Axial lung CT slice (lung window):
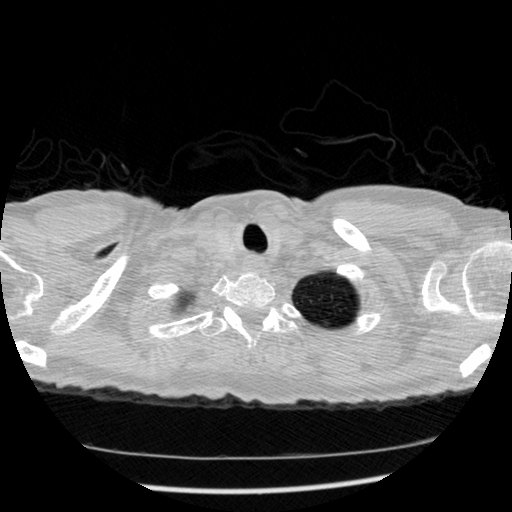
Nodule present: no